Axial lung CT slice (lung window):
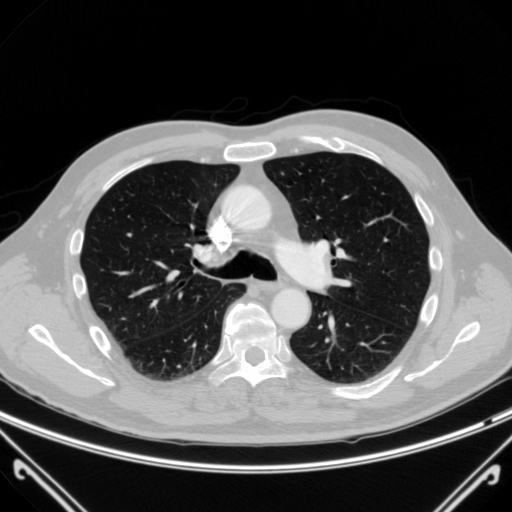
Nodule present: no